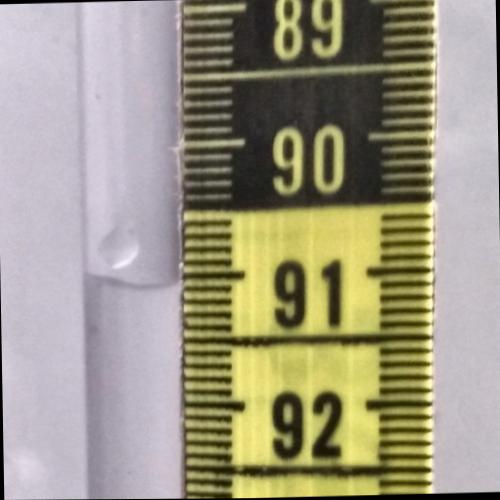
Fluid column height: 91.1 cm